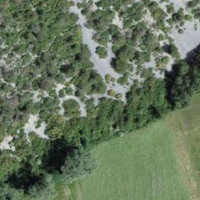
EUNIS habitat code: 48
Species observed at this site:
Pernis apivorus